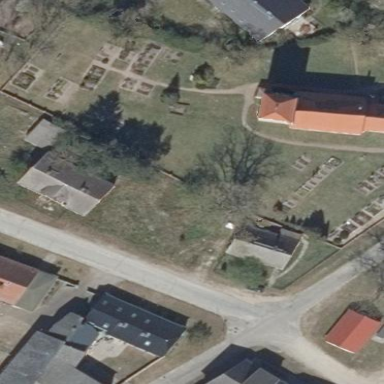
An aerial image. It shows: Cemetery.